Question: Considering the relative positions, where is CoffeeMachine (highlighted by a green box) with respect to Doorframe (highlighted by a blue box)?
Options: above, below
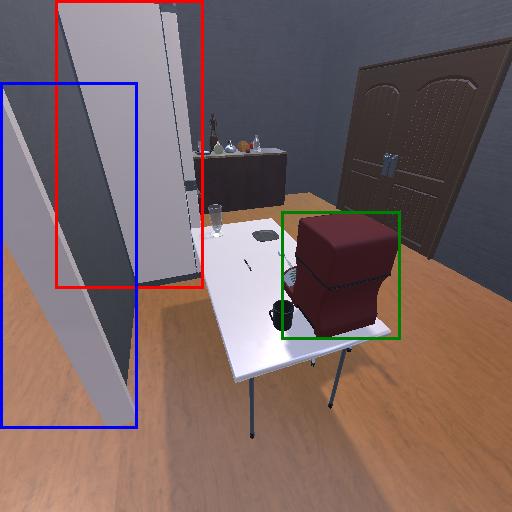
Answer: above